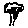
Label: tree